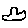
Label: cloud